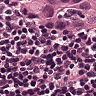
Metastatic tissue present: yes